【题型】解答题　【知识点】解析几何　【难度】easy
如图，$OAB$是一张三角形纸片，$\angle AOB=90^\circ$，$OA=1$，$OB=2$，设$l$与$OA$、$AB$的交点分别为$M$、$N$，将$\triangle AMN$沿直线$l$折叠后，使$A$落在边$OB$上的点$A'$处．设$OA'=m$，试用$m$表示点$N$到$OB$距离．

\vspace{0.2cm}
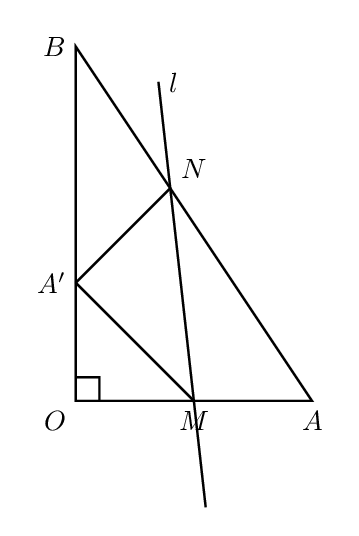
【解答】

\noindent \textbf{【答案】} $\boldsymbol{\dfrac{1+4m-m^2}{2(2m+1)}}$

\vspace{0.2cm}
\noindent \textbf{【分析】} 利用点$A$与$A'$关于直线$l$对称，求直线$l$的方程，再与直线$AB$方程联立，求点$N$的坐标，即可求点$N$到$OB$的距离.

\vspace{0.2cm}
\noindent \textbf{【详解】} 以$O$为原点，边$OA$、$OB$所在的直线分别为$x$轴、$y$轴建立如图所示的平面直角坐标系，
设$A'(0,m)(0\leq m\leq1)$，因为$A(1,0)$，所以$k_{AA'}=\dfrac{m-0}{0-1}=-m$．
连接$AA'$，因为点$A$与点$A'$对称，所以$AA'\perp MN$．

\vspace{0.2cm}
\noindent 当$m=0$时，直线$MN$的斜率不存在，此时直线$MN$的方程为$x=\dfrac{1}{2}$，点$N$到$OB$的距离为$\dfrac{1}{2}$．当$m\neq0$时，
$k_{MN}=\dfrac{1}{m}$．因为$AA'$的中点为$\left(\dfrac{1}{2},\dfrac{m}{2}\right)$，
从而直线$l$的方程为$y-\dfrac{m}{2}=\dfrac{1}{m}\left(x-\dfrac{1}{2}\right)$，
即$y=\dfrac{1}{m}x+\dfrac{m}{2}-\dfrac{1}{2m}$． ①
又直线$AB$的方程为$y=-2x+2$， ②
由①②解得$x=\dfrac{1+4m-m^2}{2(2m+1)}$，即点$N$的横坐标为$\dfrac{1+4m-m^2}{2(2m+1)}$，
所以点$N$到$OB$距离为$\dfrac{1+4m-m^2}{2(2m+1)}$．
当$m=0$时也满足上式．
所以点$N$到$OB$距离为$\dfrac{1+4m-m^2}{2(2m+1)}$．

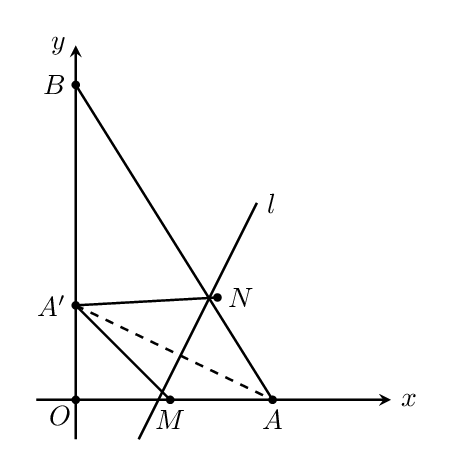